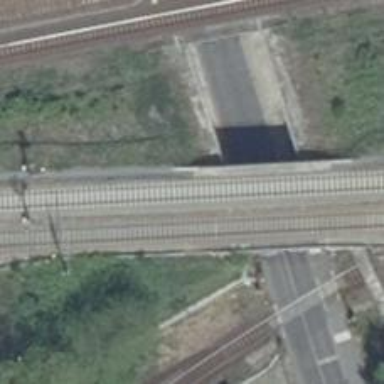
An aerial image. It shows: Bridge with electrified railway tracks featuring contact line.